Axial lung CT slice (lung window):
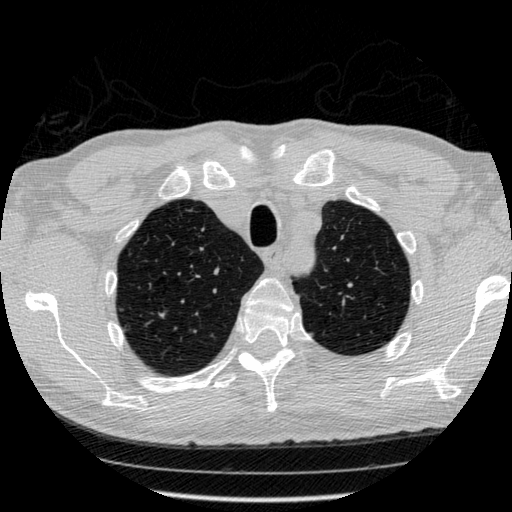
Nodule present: no